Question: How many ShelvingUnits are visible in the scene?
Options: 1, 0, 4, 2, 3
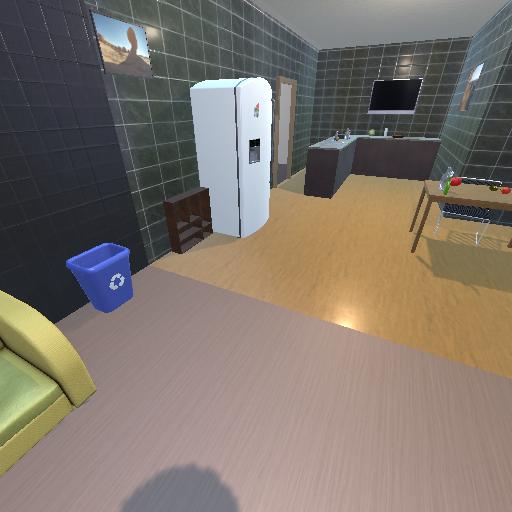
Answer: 1